Brain MRI, t1w sequence, axial 2D slice.
Patient: age 26, sex F, weight 78 kg, height 1.78 m
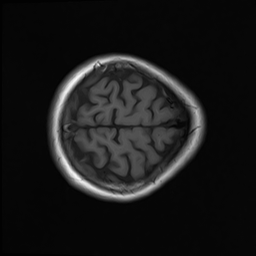